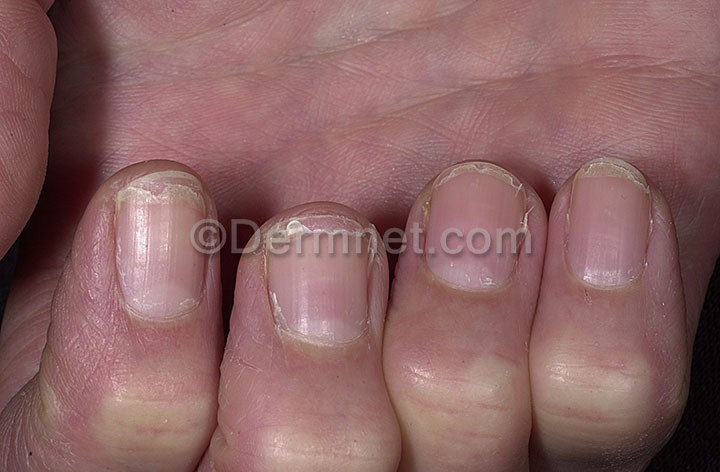
Disease: Nail Fungus and other Nail Disease